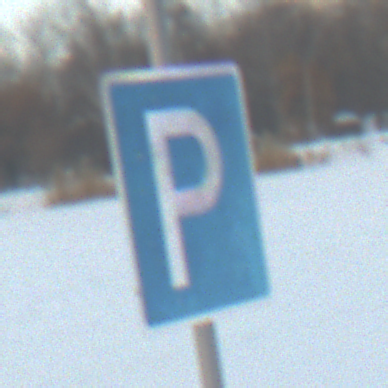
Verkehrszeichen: Parken
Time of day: SunriseSunset
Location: Outdoor (Nature)
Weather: PartlyCloudy
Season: NotSpecified
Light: Natural